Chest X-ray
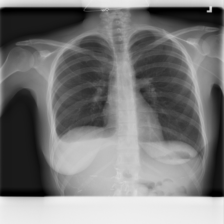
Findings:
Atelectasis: negative
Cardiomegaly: negative
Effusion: positive
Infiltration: negative
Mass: negative
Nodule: negative
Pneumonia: negative
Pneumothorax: negative
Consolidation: negative
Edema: negative
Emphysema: negative
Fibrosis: negative
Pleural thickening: negative
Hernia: negative